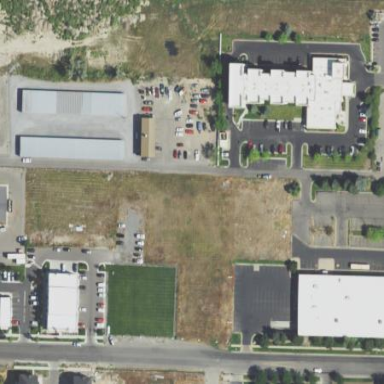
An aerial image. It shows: Commercial area.